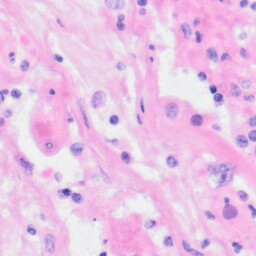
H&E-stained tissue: Kidney